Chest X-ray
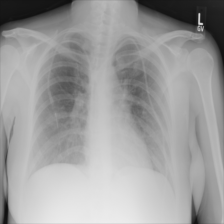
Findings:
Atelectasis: negative
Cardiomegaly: negative
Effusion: negative
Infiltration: negative
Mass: negative
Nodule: negative
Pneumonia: negative
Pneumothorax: negative
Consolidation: negative
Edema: negative
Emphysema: negative
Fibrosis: negative
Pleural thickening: negative
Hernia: negative